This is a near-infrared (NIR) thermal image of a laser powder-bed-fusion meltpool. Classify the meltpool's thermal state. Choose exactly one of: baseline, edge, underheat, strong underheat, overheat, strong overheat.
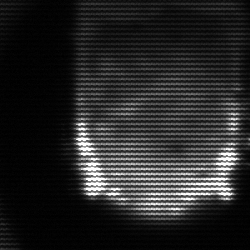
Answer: baseline